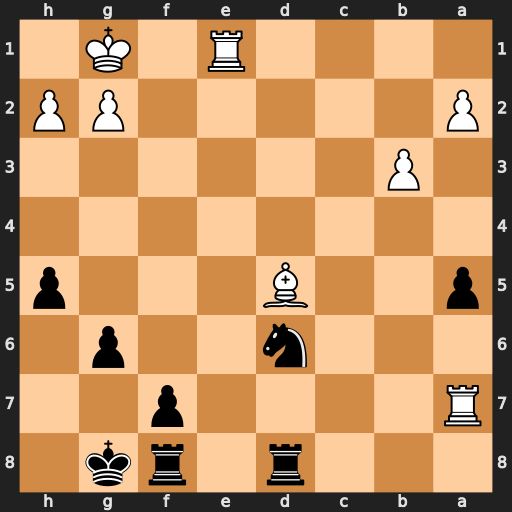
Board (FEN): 3r1rk1/R4p2/3n2p1/p2B3p/8/1P6/P5PP/4R1K1
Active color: b
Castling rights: -
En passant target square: -
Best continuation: Nb5 Rxa5 Rxd5